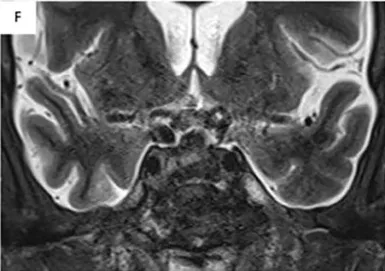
Seller MRI scans showed a sellar lesion with suprasellar extension and compression of the optic chiasm. (E-H) The postoperative MRI showed total resection of the lesion.
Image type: radiology (mri)